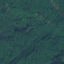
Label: Forest